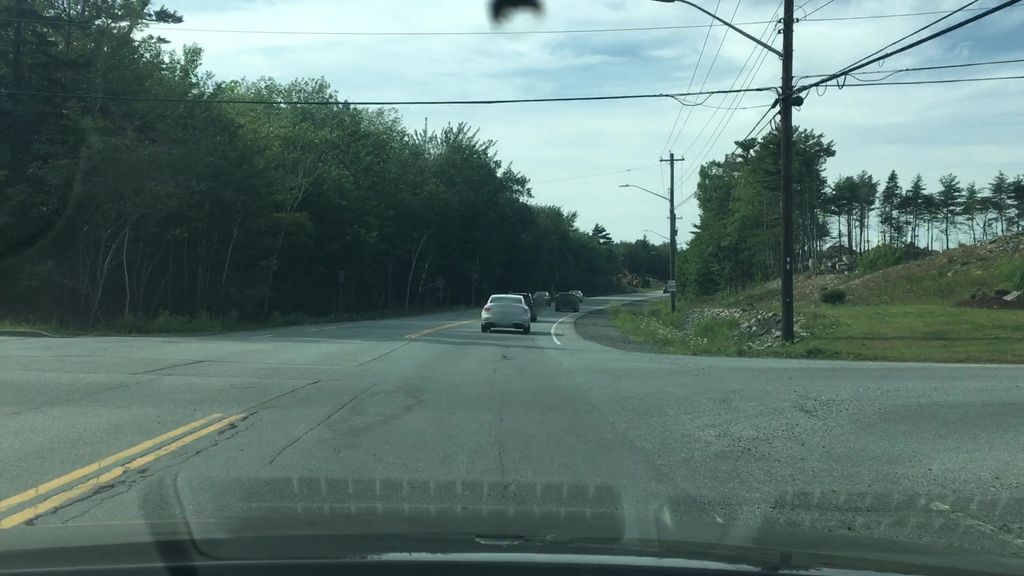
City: halifax